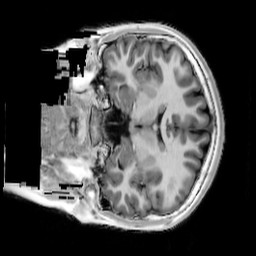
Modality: T1w
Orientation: coronal
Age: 15
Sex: female
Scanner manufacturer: siemens
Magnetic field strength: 3 T
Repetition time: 4 s
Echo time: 0.00291 s